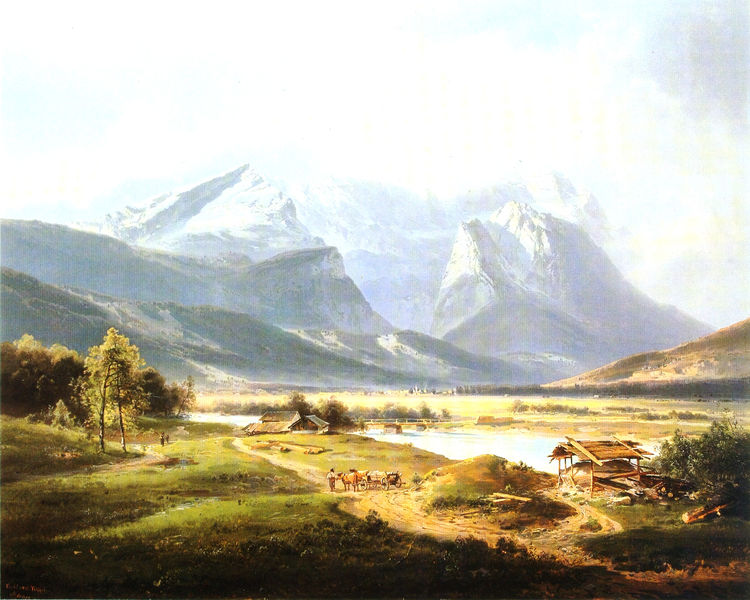
Titel: Blick ins Loisachtal
Künstler: Ferdinand Feldhütter
Standort: München
Institution: Privatbesitz
Schlagwörter: baum, berg, blau, felsen, himmel, schatten, wasser, wolken, bäume, fluss, gelb, grün, landschaft, menschen, see, braun, hell, licht, strasse, weiss, dach, gras, haus, schnee, tiere, weg, wiese, bach, häuser, hügel, kühe, natur, vieh, brücke, büsche, gebüsch, hütte, sonne, wege, wiesen, tal, anhöhe, berge, gebirge, gipfel, nebel, tag, kuh, alm, hütten, weis, wagen, romantik, unterstand, blue, men, oil, people, white, women, green, painting, yellow, oil painting, perspective, bauer, alpen, landschaftsbild, wood, cloud, clouds, horses, man, sky, tree, zeichnerisch, background, boat, building, hills, house, lake, landscape, mountain, mountains, nature, water, alps, horizon, houses, lane, street, sun, trees, snow, gestrüpp, america, grass, light, river, path, road, view, animals, romanticism, ice, schneegipfel, bridge, sunlight, peasants, sunny, sunshine, valley, hochnebel, sone, cart, sublime, peak, switzerland, hut, holzhütten, kuhhirte, foreground, american, atable, bierstadt, bush, cabin, canoe, carriage, cattle, cole, cow, cows, crossing, degas, dirt road, farm, farmer, feild, glacier, home, horse, hudson river school, maddow, middleground, mill, peaks, plains, pond, river bank, rockys, rushes, shack, stable, staffage, timber, volcano, wagon, west, yello, peace, silence, relax